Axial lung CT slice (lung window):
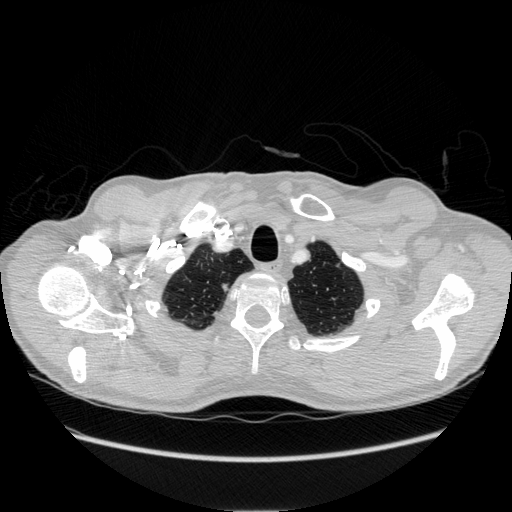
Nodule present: no